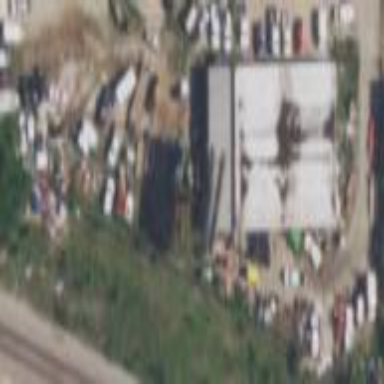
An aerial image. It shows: Industrial area with car repair shop.